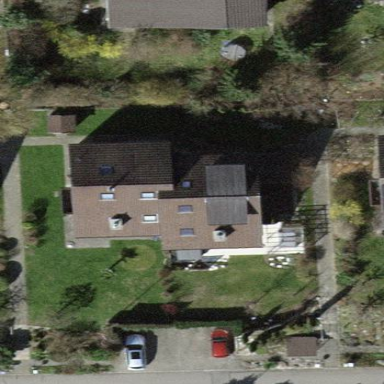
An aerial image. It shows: Gabled house with roof made of roof tiles.